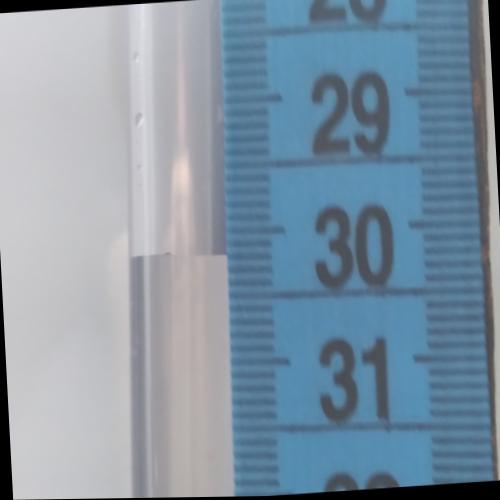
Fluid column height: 30.2 cm